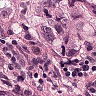
Metastatic tissue present: yes